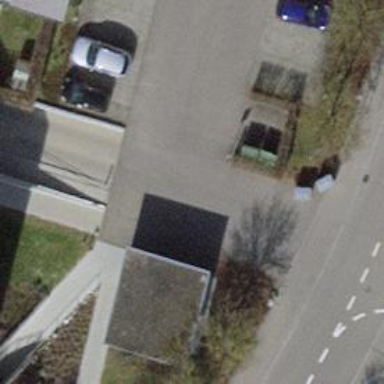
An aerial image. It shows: Road serving as parking aisle.